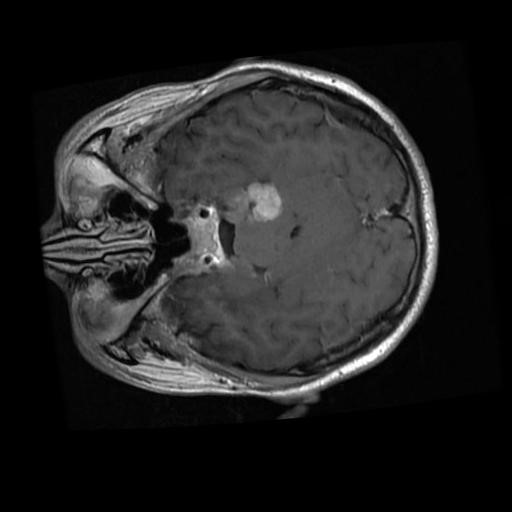
Label: brain_menin